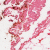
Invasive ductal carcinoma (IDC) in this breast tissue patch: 0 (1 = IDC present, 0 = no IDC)